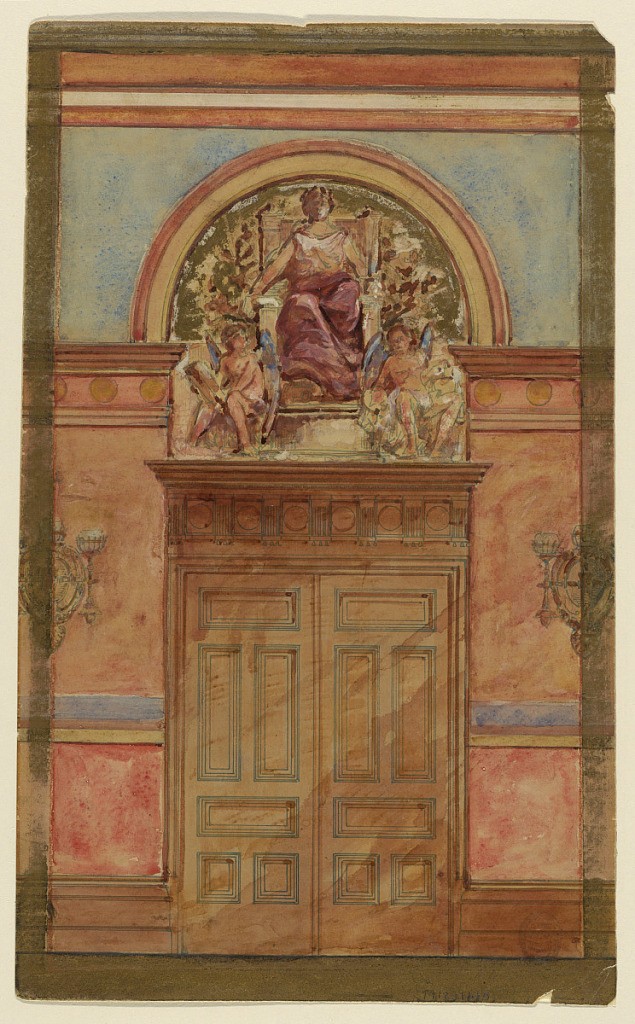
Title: Design for the Entrance Wall of a Courtroom
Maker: Walter Shirlaw, American, b. Scotland, 1838–1909
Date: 1875–80
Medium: Brush and watercolor, pen and blue ink on cardboard with gold border
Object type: Drawing
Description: A painting showing Justice enthroned between two winged children holding a book and a pair of scales, respectively, is suggested over the entablature of the folding door. The lower parts of the painting are framed laterally by the tops of panels and by the entablature of the wall. A half-circular band of moudling standing upon the escutcheon frames the upper part of the painting. Parts of brackets with lamps are shown in the wall panels. Framed by golden stripes.